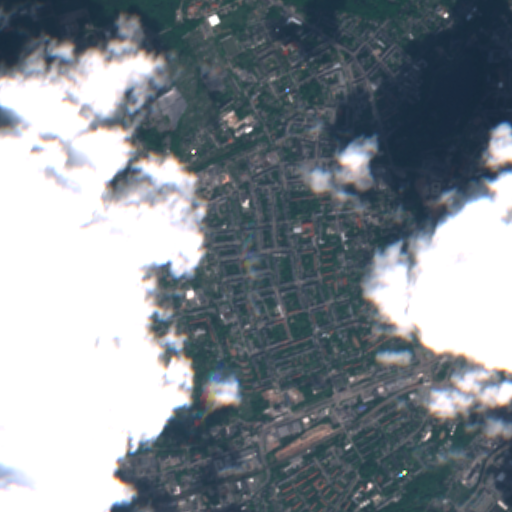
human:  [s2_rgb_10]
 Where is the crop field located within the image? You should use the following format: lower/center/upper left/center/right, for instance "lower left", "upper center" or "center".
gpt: The crop field is located in the upper left of the image.
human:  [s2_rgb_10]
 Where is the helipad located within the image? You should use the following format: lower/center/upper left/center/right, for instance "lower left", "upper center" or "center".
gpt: The helipad is located in the upper left of the image.
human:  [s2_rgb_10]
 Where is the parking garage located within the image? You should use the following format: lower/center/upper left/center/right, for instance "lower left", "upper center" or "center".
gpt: The parking garage is located in the lower right of the image.
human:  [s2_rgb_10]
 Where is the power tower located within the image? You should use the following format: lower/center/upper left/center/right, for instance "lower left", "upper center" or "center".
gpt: The power tower is located in the lower left of the image.
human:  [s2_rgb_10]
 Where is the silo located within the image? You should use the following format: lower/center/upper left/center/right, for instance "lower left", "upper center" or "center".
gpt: The silo is located in the lower center of the image.
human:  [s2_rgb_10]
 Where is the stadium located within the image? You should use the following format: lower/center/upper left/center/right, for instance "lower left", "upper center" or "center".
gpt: The stadium is located in the center right of the image.
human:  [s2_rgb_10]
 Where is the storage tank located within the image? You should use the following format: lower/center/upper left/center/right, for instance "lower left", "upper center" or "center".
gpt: The storage tank is located in the upper left of the image.
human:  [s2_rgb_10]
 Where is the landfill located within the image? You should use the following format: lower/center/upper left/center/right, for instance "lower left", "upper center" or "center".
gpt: There is no landfill in the image.